Question: I'm starting to use dotCover. I have a set of Debug compiled dlls + their pdbs. Then I've created a test project and executed resharper on it to see the coverage. What I'm getting is the coverage only of the unit test project instead of the whole coverage:

I expected to find on the coverage tab the dlls referenced from my unit tests and their coverage. Am i right? Maybe I'm missing something or am I doing something wrong?
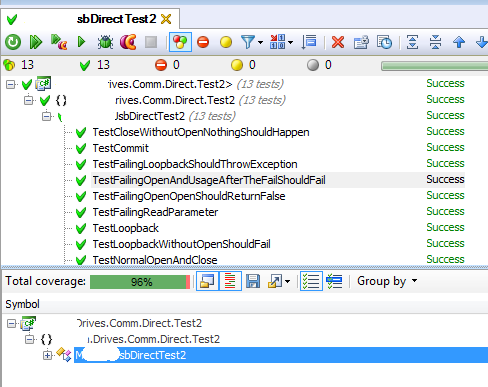
Answer: You can try to uncheck the "Match coverage results with current project structure" button, otherwise dotCover shows coverage results for tests only from your current solution.
<URL>